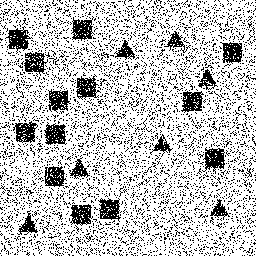
Squares: 13
Triangles: 7
Stars: 0
Total shapes: 20